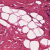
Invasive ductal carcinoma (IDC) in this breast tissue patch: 0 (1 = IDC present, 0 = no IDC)